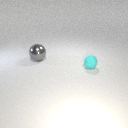
small cyan rubber sphere in front of large gray metal sphere